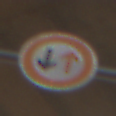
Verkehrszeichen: VorrangDesGegenverkehrs
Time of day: SunriseSunset
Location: Roofed (Suburban)
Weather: Clear
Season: NotSpecified
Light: Natural